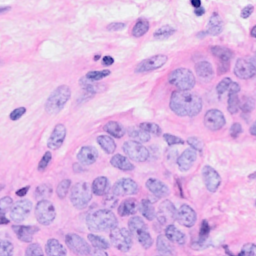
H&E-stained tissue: Breast